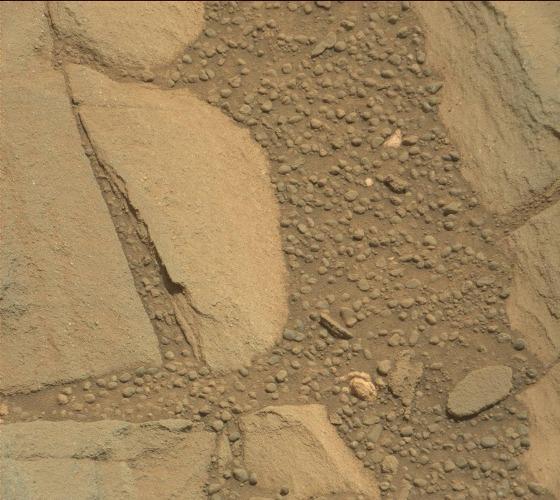
Terrain classes present: Bedrock, Gravel / Sand / Soil, Rock, Shadow